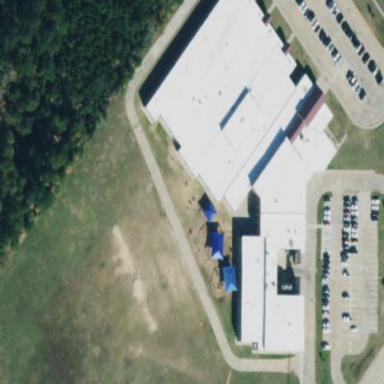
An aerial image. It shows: School building.